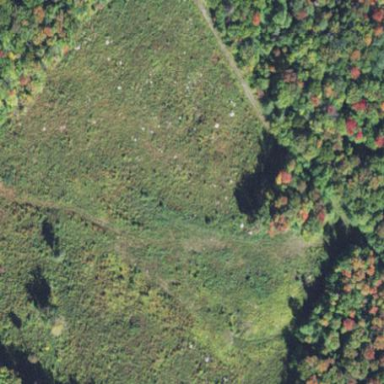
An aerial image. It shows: Clearcut area created by human activity.